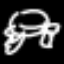
Label: frog